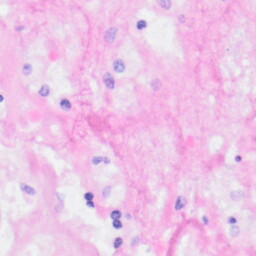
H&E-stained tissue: Kidney